Question: I have created a Flash multicasting player. When users open it first time it shows this alert . Many people don't have idea and can get confused . Is there any way I can avoid this popup ? Or Is there any way I can show this alert in my own gui before the player is shown so people don't get confused .
I will really appreciate your help .

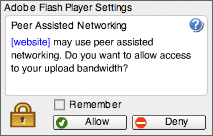
Answer: No. I would recommend showing a screen of instructions, including the popup dialog image, so they know what to expect, and instruct them on what to do.